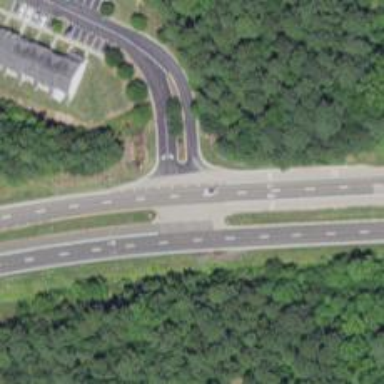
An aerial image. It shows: Expressway with asphalt surface identified as secondary road.